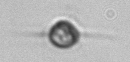
Label: Acanthoica_quattrospina